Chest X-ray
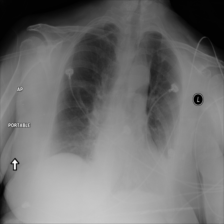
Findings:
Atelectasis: negative
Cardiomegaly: negative
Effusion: negative
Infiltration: negative
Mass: negative
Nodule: negative
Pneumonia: negative
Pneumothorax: negative
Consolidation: negative
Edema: negative
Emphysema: negative
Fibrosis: negative
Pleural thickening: negative
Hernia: negative